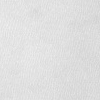
Atmospheric dust classification: dusty